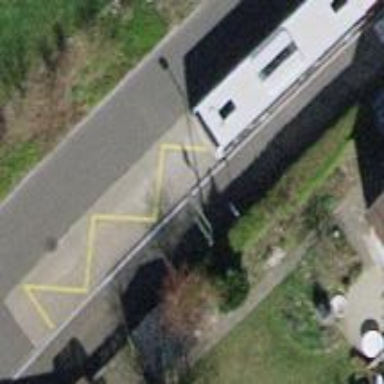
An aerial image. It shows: Platform for public transport. The platform is located by the road.